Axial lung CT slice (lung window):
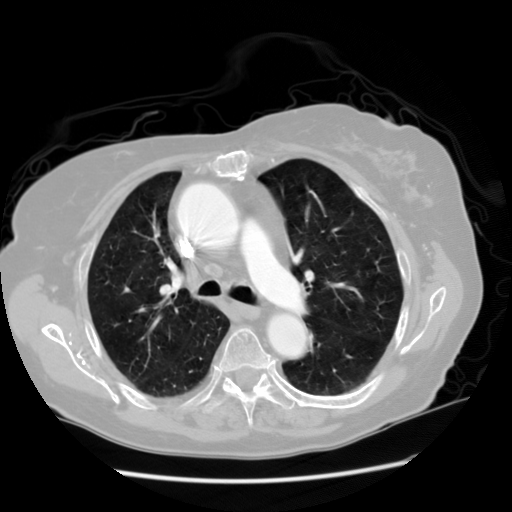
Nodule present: no